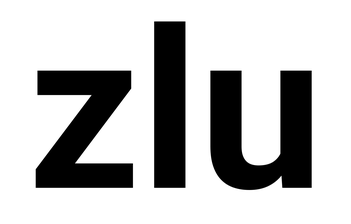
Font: Roboto_Bold